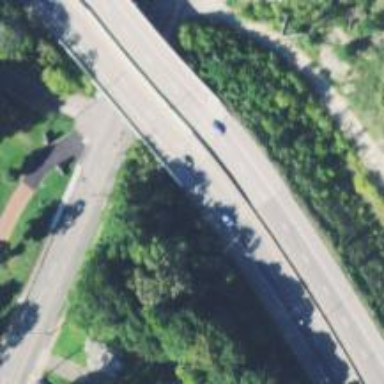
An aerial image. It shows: Bridge over motorway.